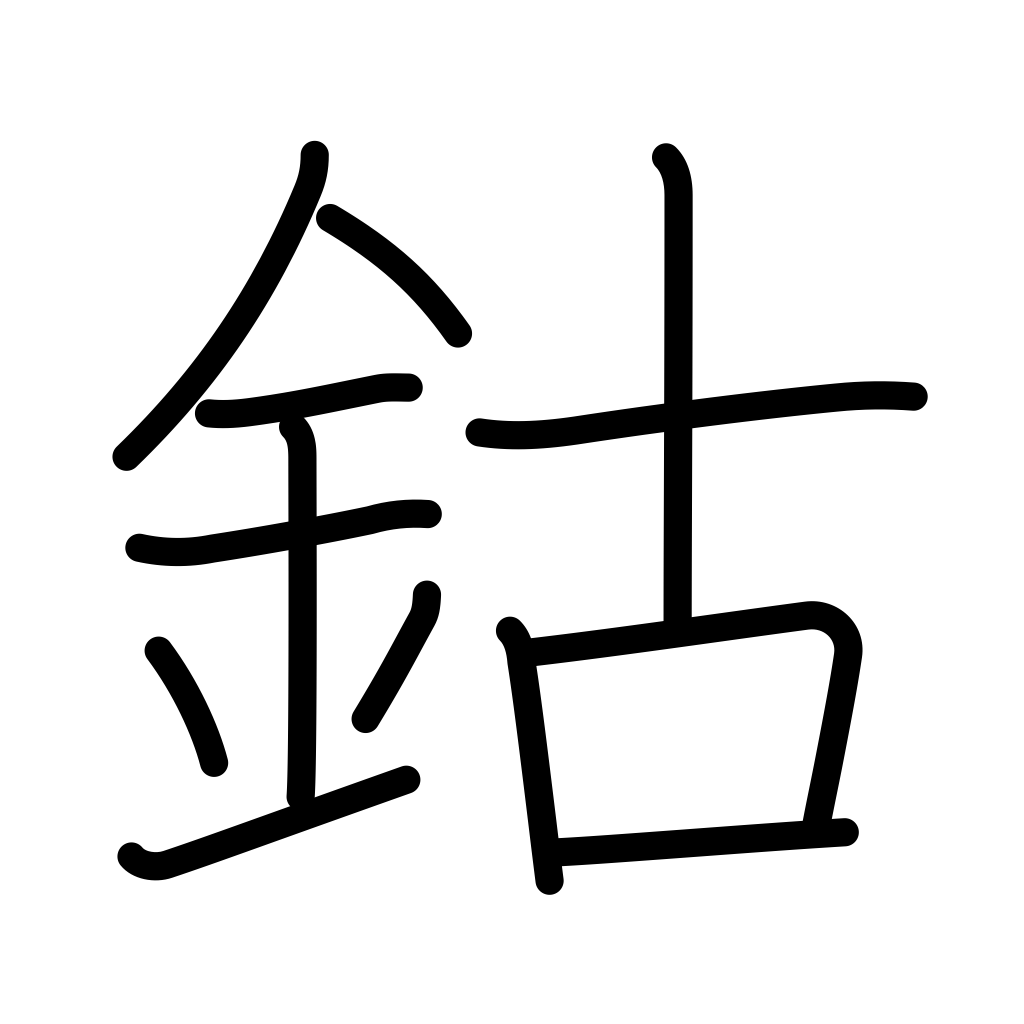
Meaning: cobalt